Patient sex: M
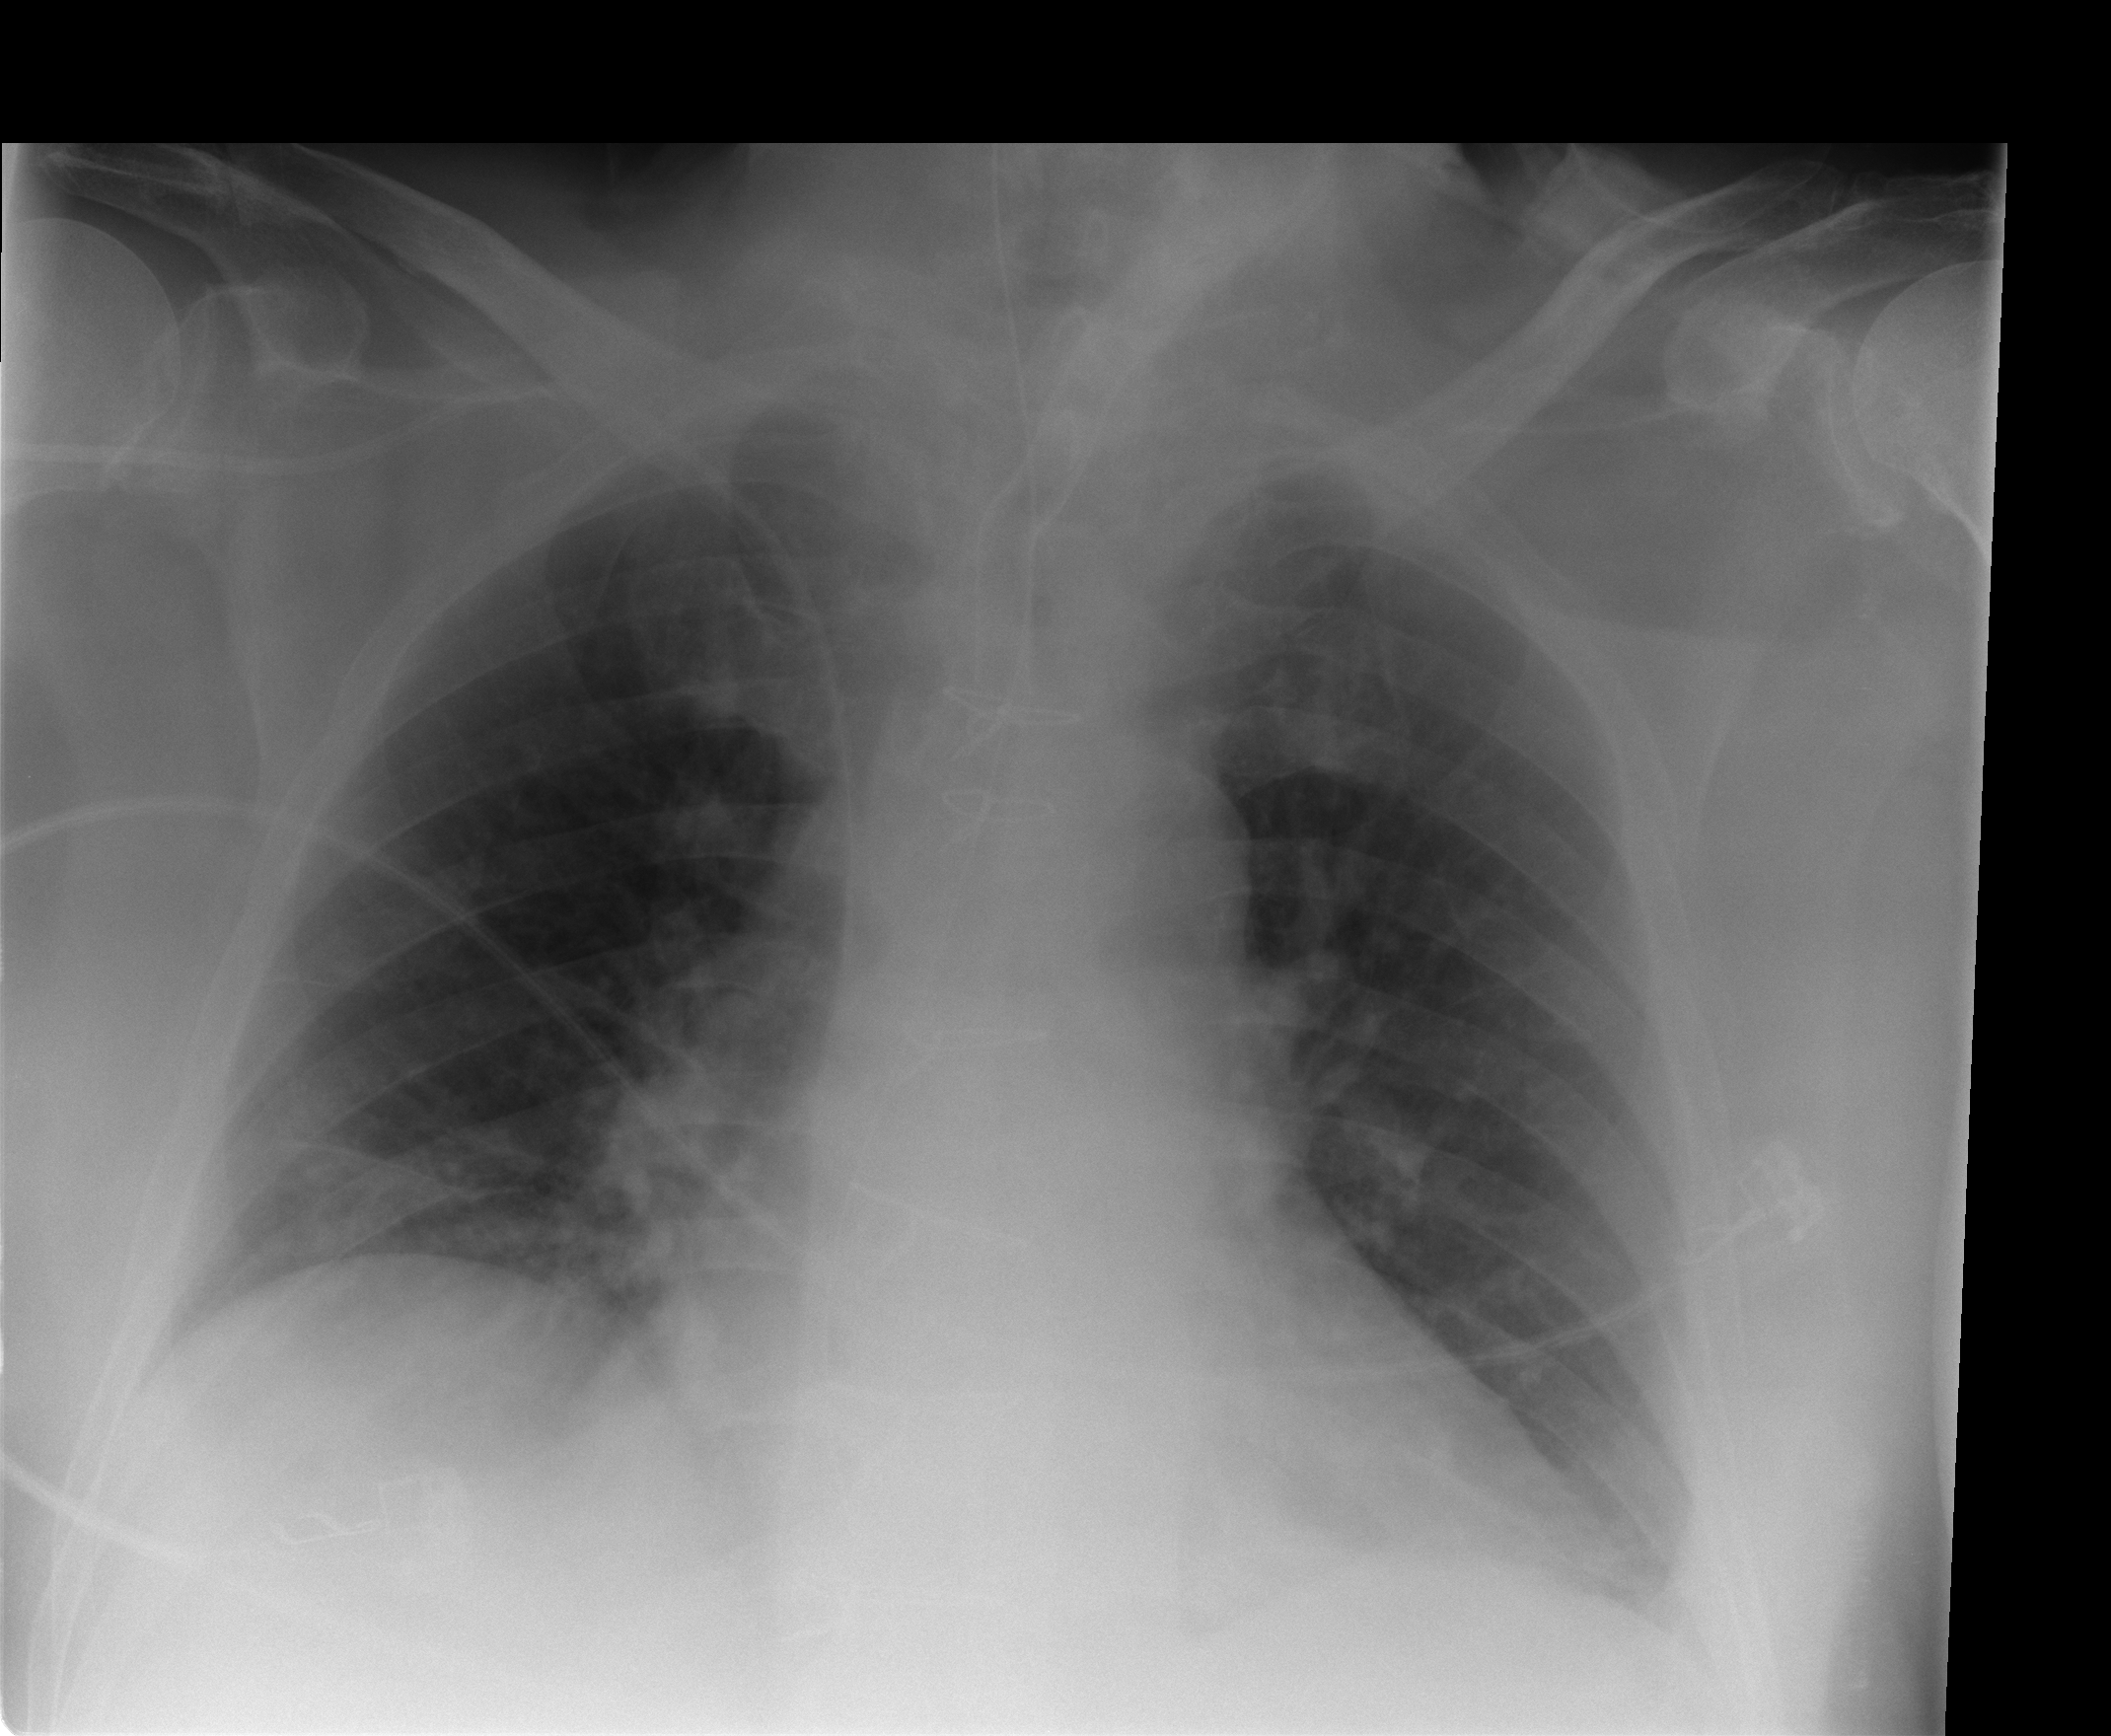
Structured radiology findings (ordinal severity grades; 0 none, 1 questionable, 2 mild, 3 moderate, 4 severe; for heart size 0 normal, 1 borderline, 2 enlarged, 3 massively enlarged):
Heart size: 2
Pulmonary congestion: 2
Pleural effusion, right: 0
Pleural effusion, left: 1
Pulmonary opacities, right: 1
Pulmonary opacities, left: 0
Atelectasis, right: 2
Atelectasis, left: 2